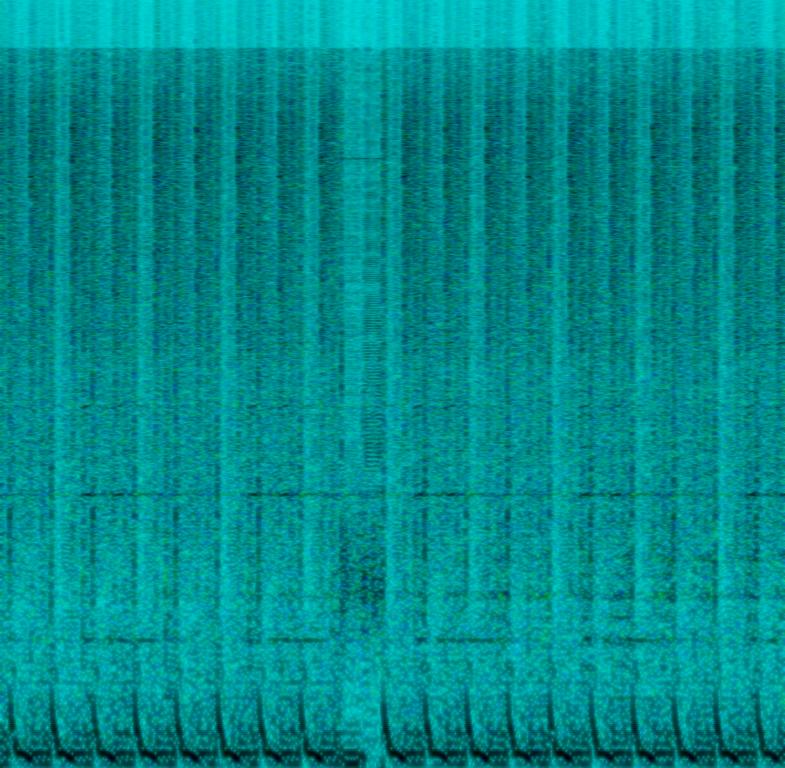
The drums are playing a four on the floor techno rhythm with hihats and a strong kick. A synthetic bass follows the kick with almost just a single note playing. Panned to the left and right side of the speakers you can hear a monotone, repeating synth melody. This song may be playing in a technoclub.